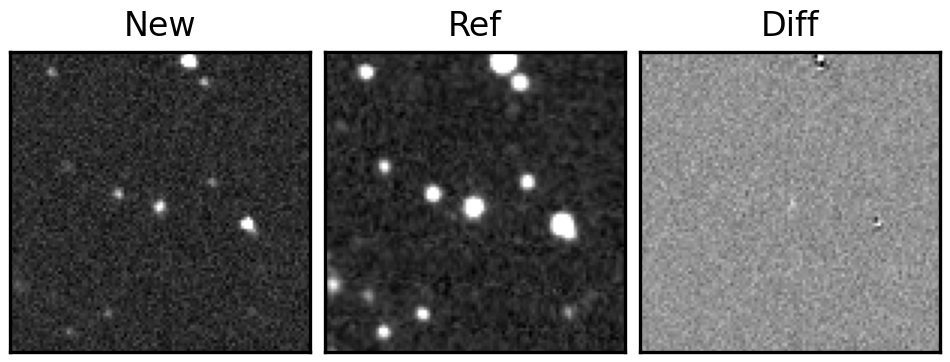
Label: real